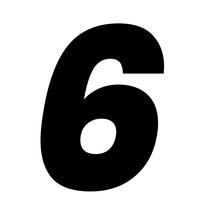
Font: Poppins-ExtraBoldItalic